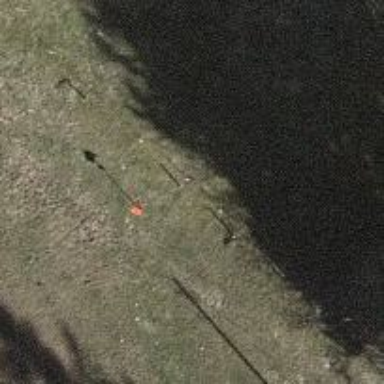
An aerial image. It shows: Pole supporting pipeline marker with roof cover.